Question: I am looking to mimic the ViewPager transition animation you see in the Play Music app's player interface. Looks like this.

Now, that scale-up/fade-in animation can easily be done with a custom PageTransformer described <URL>, the hard part is just the top bar with song info and stuff. This one just slides in as a regular ViewPager would do.
To me it thereby looks like Google is somehow combining two PageTransformers for different parts of the layout (1. The top bar, 2. the cover art). This I have no Idea on how to do, and if it is even possible. Another way I could imagine the devs did it, is to have two ViewPagers. One for the song info bar and one for the covert art, which would then share the touch event to slide/animate simultaneously. That to me, however, sounds kind of inconvenient and like something that would use a lot of CPU.
Any suggestions?
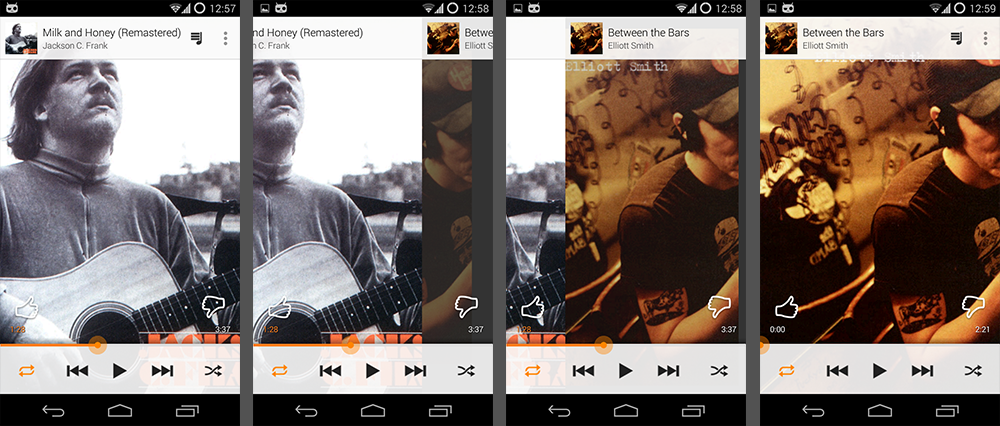
Answer: A 'PageTransformer' doesn't have to affect the whole 'View', afterall it is you who defines what happens. Consider that the layout of the 'Fragments' inside the 'ViewPager' looks something like this:
'''
<?xml version="1.0" encoding="utf-8"?>
<LinearLayout xmlns:android="http://schemas.android.com/apk/res/android"
android:id="@+id/root"
android:orientation="vertical"
android:layout_width="match_parent"
android:layout_height="match_parent">
<RelativeLayout
android:id="@+id/top_bar"
android:layout_width="match_parent"
android:layout_height="wrap_content">
...
</RelativeLayout>
<RelativeLayout
android:id="@+id/content"
android:layout_width="match_parent"
android:layout_height="wrap_content">
...
</RelativeLayout>
</LinearLayout>
'''
As you can see there are two different 'RelativeLayouts' they both have a id. With that you can just call 'findViewById()' on the 'View' inside the 'PageTransformer' and transform different parts of the layout differently!
'''
public class ExampleTransformer implements ViewPager.PageTransformer {
public void transformPage(View view, float position) {
View topBar = view.findViewById(R.id.top_bar);
View content = view.findViewById(R.id.content);
if (position < -1) {
content.setAlpha(0);
} else if (position <= 1) {
// Now you can fade the content without affecting the topBar
content.setAlpha(...);
// And by setting the translation on the root view you
// can move everything at the same time
view.setTranslationX(...);
} else {
content.setAlpha(0);
}
}
}
'''
I hope I could help you and if you have any further question feel free to ask!